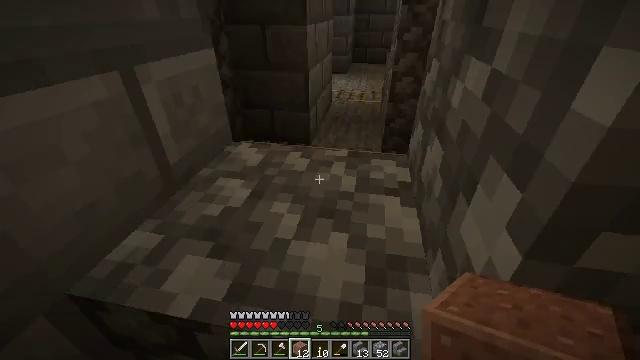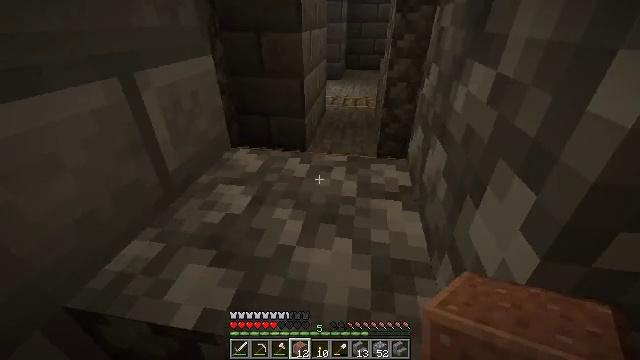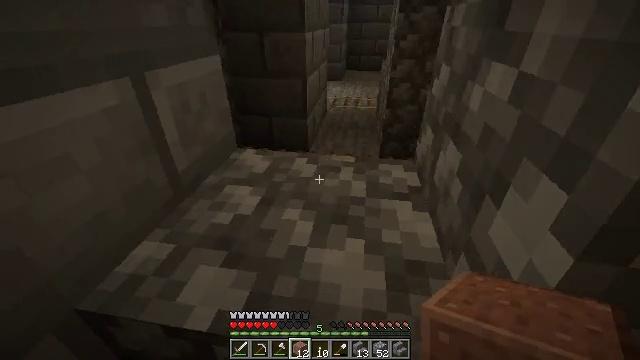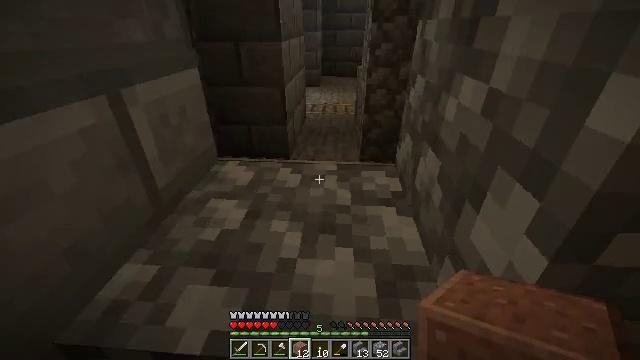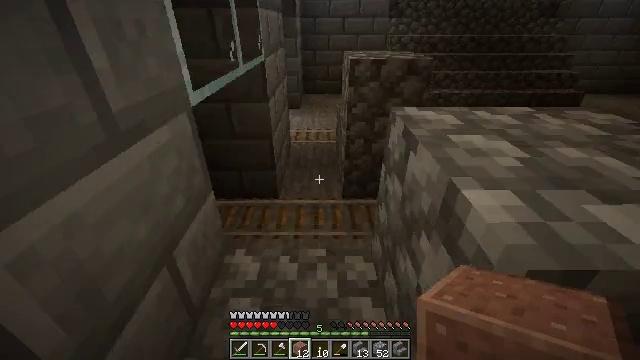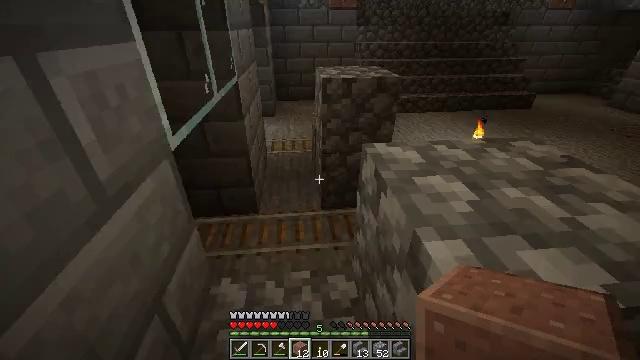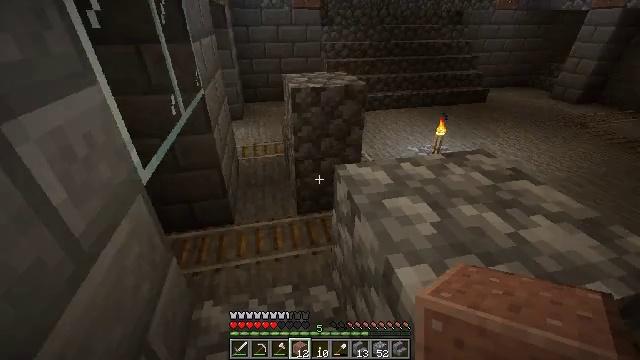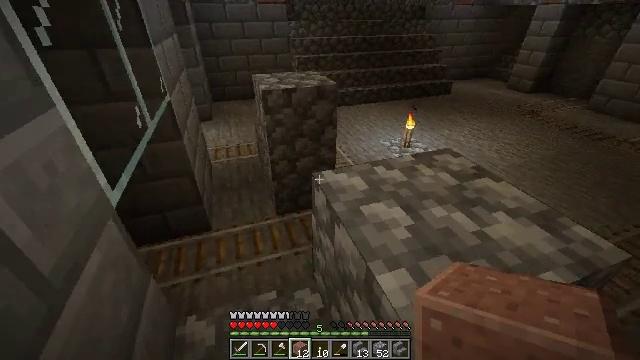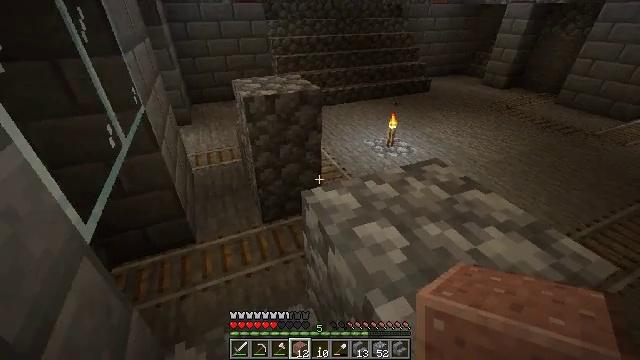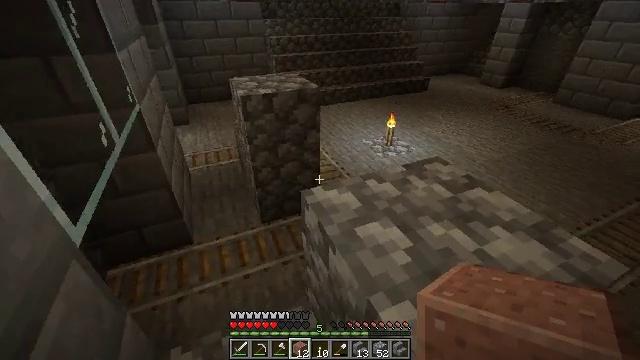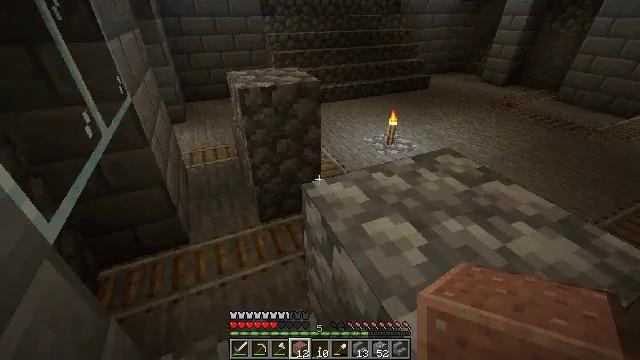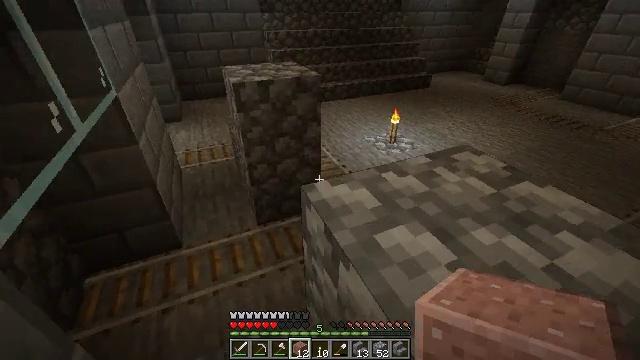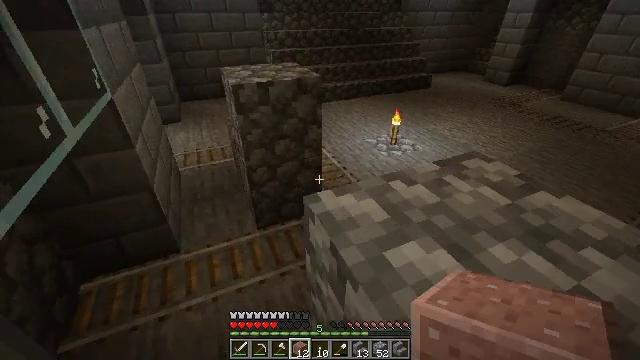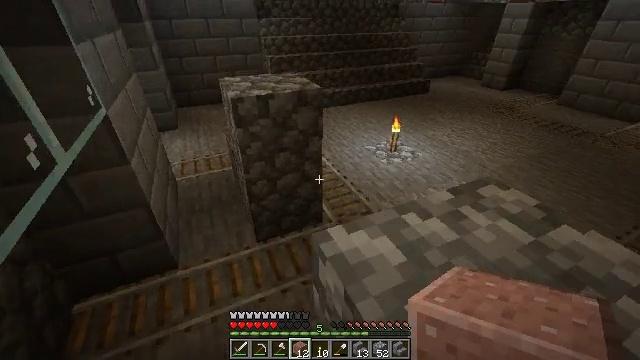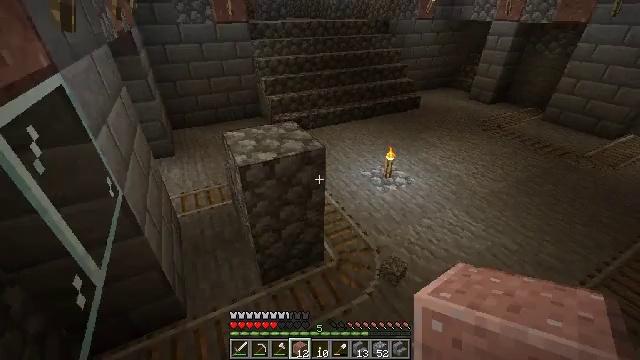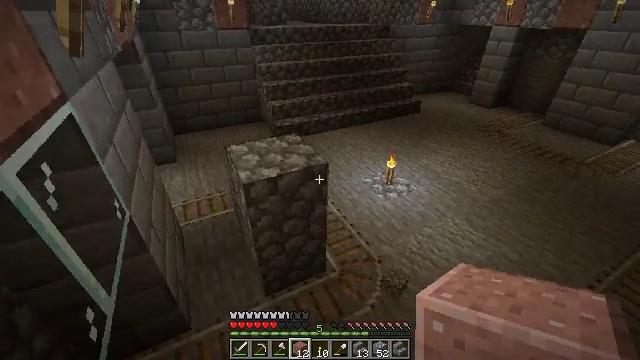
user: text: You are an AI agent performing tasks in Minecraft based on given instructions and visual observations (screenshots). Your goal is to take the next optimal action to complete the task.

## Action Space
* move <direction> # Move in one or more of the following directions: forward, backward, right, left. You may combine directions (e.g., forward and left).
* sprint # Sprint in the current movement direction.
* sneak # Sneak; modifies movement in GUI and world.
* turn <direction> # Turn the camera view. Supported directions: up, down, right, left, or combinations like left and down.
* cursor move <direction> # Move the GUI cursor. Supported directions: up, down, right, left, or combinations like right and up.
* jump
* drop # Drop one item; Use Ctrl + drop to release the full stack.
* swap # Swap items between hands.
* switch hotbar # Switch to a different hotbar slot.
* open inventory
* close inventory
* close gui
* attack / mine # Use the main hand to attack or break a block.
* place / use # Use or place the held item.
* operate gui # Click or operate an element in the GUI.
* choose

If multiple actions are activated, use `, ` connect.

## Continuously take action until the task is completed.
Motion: motion action
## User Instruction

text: Mine the polished granite block.
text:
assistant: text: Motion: move forward, turn right and up
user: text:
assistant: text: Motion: move forward
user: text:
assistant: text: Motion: move forward, turn right and up, jump
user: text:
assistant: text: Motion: move forward, turn right, jump
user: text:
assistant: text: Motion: move forward, turn right, jump
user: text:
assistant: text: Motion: move forward, turn right, jump
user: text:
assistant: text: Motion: move forward, turn right and down
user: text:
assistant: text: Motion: move forward, turn right
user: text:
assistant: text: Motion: move forward
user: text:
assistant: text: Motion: move forward
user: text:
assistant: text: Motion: move forward
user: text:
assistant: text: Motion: move forward
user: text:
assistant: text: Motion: move forward, jump
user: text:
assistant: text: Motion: move forward, turn right, jump
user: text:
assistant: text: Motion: move forward, jump
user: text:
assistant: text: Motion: move forward, jump
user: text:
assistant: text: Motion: move right, turn left and down
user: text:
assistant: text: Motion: move right, turn left and up
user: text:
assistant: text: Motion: move right, turn left and up
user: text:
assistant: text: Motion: move right, turn left and up
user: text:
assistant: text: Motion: move right, turn left and up
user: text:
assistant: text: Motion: move back and move right, turn left and up
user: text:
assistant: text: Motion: move back, turn left and up
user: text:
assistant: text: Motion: move back, turn left and up
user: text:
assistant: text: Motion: move back, turn left and up
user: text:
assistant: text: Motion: move back, turn left and up
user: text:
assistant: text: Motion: turn left and up
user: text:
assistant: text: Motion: turn left and up
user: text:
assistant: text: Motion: turn left and up
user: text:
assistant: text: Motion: turn left and up